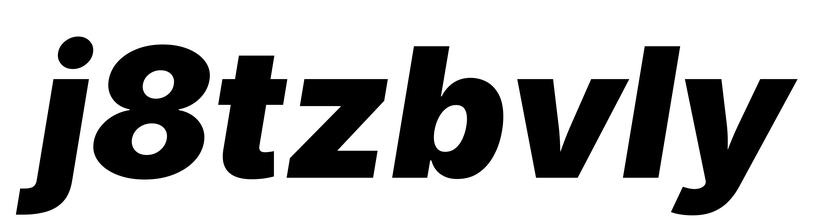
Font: Inter-Italic_Black_Italic